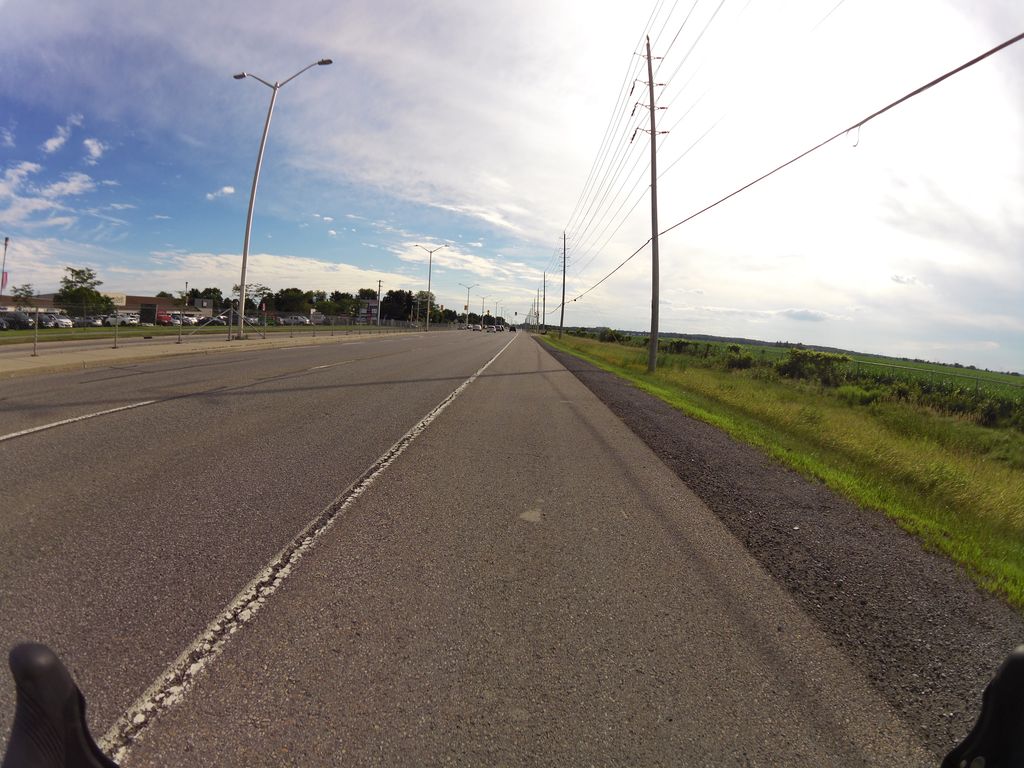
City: ottawa-gatineau